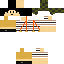
A female human skin with medium skin, wearing brown long hair dressed in a blue hoodie and black pants, featuring a closed mouth.